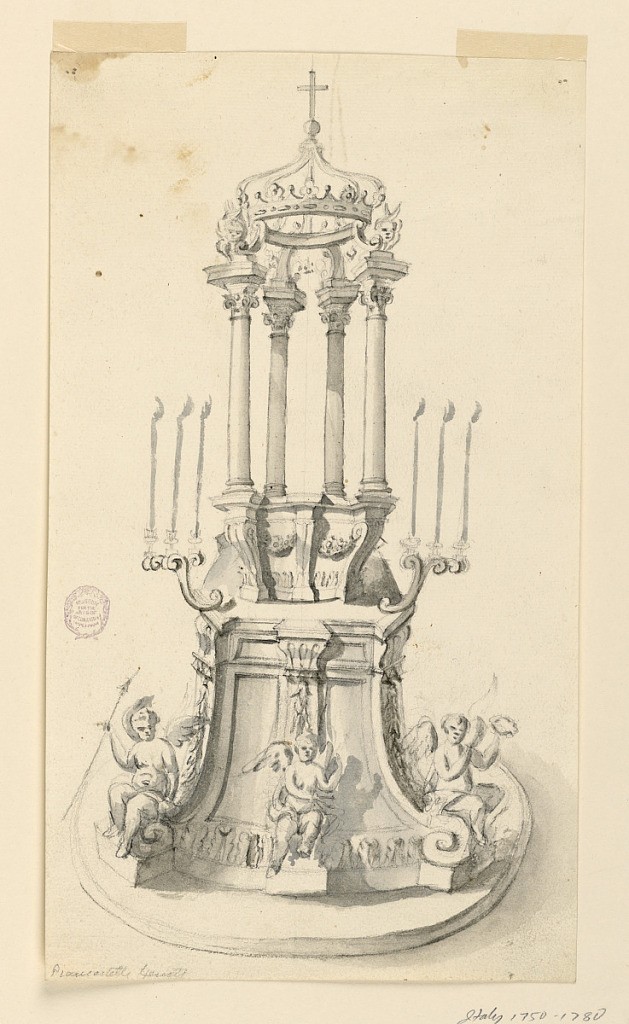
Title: Project: A scaffolding for the exhibition of the Host (or of a relic)
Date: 1750–1780
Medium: Charcoal and brush with grey and black water colors on paper
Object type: Drawing
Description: A complicated striped pedestal with flaring on the bottom stands on a circular base. Three angels caryikng the lance, three nails and the crown of thorns, respectively, sit on spirals at the base of the pedestal's pilaster strips. A pavilion with a dado, four columns, and a crown is on the pedastal, which is supported by scrolls and cherubim. Brackets with three lighted candles are at the corners of the pedestals.